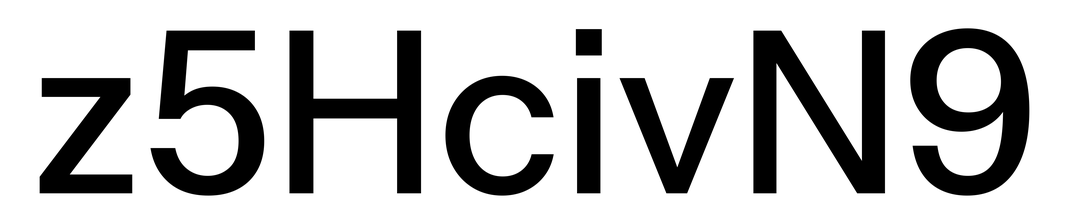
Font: InstrumentSans_Medium